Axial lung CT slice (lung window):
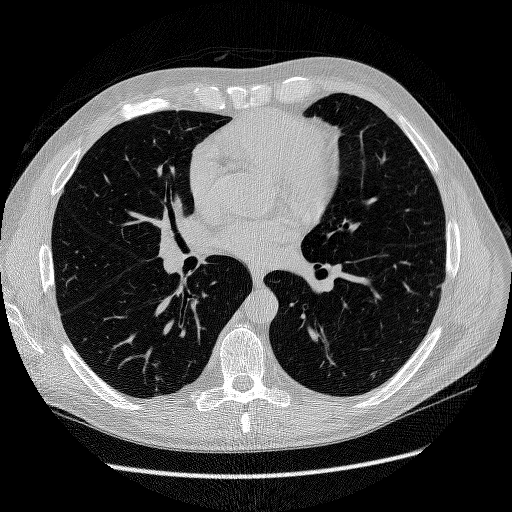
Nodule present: no